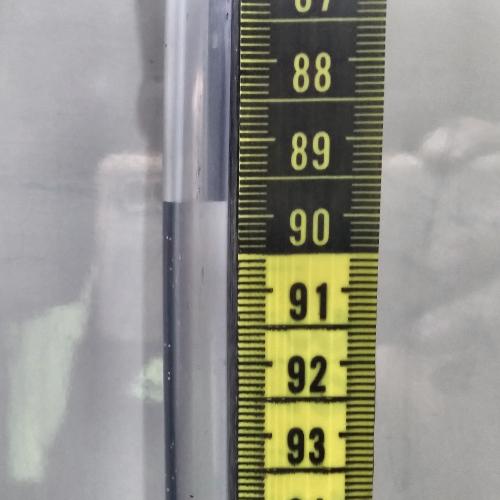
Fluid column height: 89.8 cm